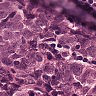
Metastatic tissue present: yes